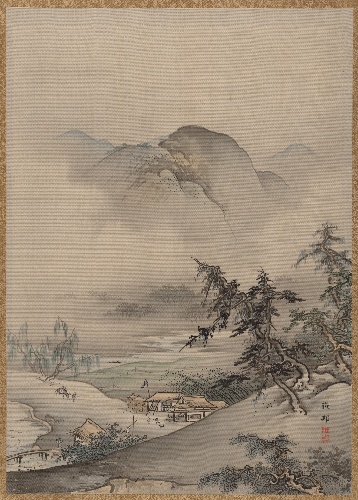
Artist: Hashimoto Gahō
Artist bio: Japanese, 1835–1908
Date: ca. 1885–89
Object type: Album leaf
Classification: Paintings
Medium: Album leaf; ink and color on silk
Culture: Japan
Period: Meiji period (1868–1912)
Dimensions: 14 x 10 in. (35.6 x 25.4 cm)
Department: Asian Art
Credit line: Charles Stewart Smith Collection, Gift of Mrs. Charles Stewart Smith, Charles Stewart Smith Jr., and Howard Caswell Smith, in memory of Charles Stewart Smith, 1914
Accession year: 1914
Repository: Metropolitan Museum of Art, New York, NY
Tags: Mountains|Landscapes